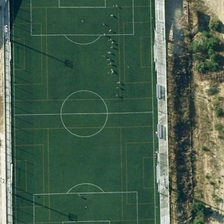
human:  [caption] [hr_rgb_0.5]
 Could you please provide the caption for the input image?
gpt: is a green playground with light brown barren besides .

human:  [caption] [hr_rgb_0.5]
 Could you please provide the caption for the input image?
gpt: two football goal area by white line composition at the ends .

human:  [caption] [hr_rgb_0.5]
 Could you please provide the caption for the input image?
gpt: is a rectangle football with aquamarine lawn in it .

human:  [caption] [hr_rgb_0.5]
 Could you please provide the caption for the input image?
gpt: four little football goal area by light yellow line composition on either hand .

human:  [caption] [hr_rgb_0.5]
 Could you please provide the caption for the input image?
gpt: several green trees are near a football field .